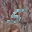
Label: 5